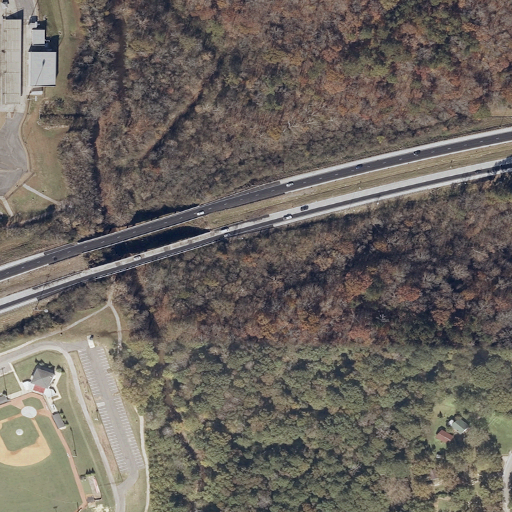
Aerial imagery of valley in Alabama named Happy Hollow containing deciduous forest, low intensity development, open development, mixed forest, medium intensity development, pasture, and high intensity development